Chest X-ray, AP view. Patient: 26 years old, sex M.
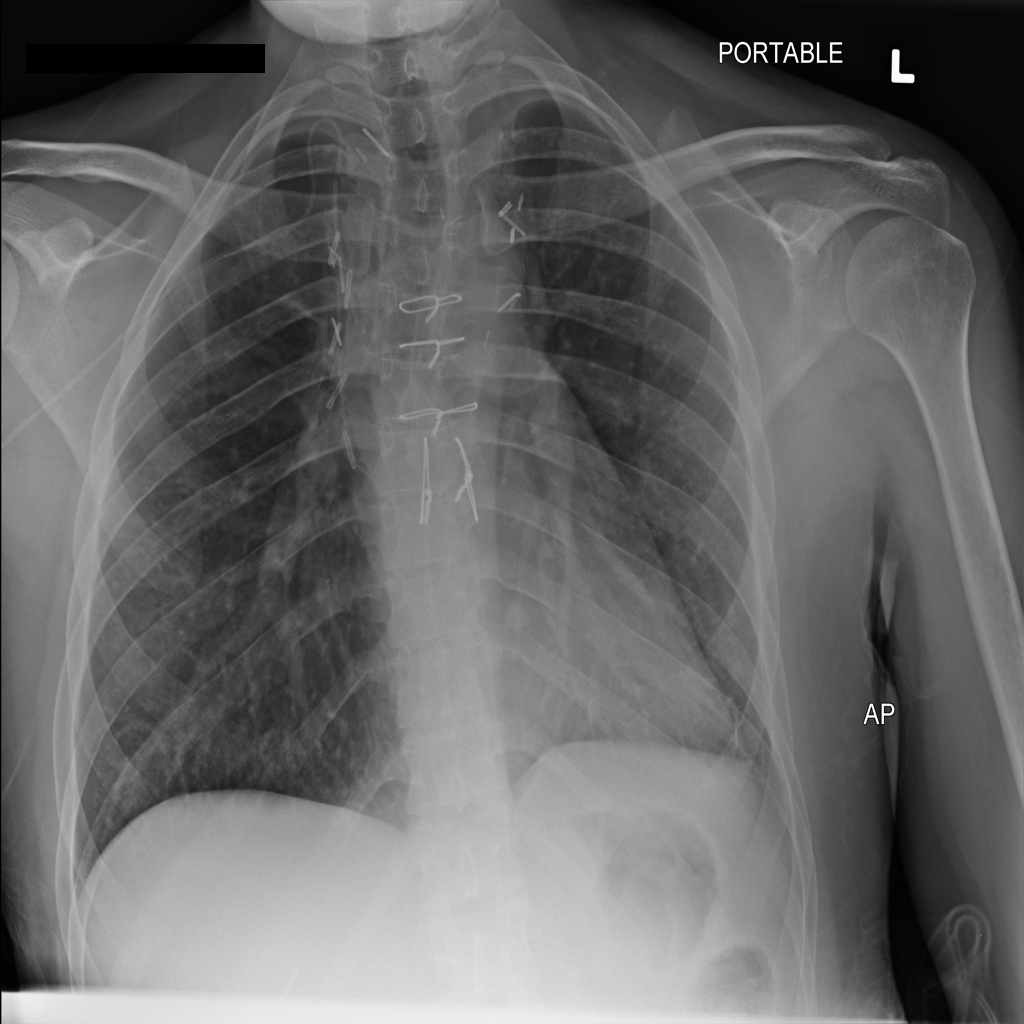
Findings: No Finding